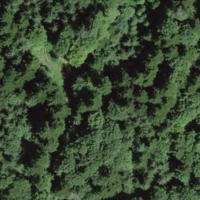
EUNIS habitat code: 44
Species observed at this site:
Bellis perennis
Geranium robertianum